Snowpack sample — Snodgrass Mountain, Crested Butte, Colorado (2/4/25, 12:06 PM MST)
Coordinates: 38.923, -106.968
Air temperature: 35 °F
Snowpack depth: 80 cm
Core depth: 60 cm
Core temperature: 32 °F
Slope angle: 14°, slope face: 78°
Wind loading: low
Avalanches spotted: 0
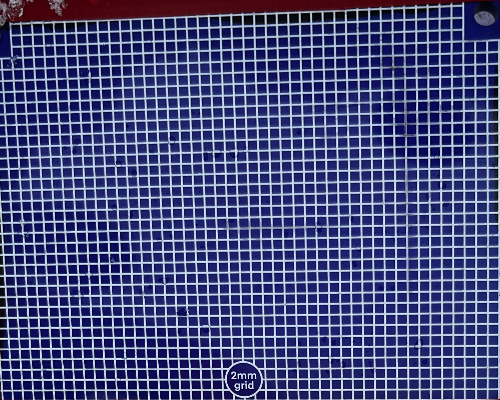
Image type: profile
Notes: No avalanches nearby, unusually warm weather for the last month reported by residents, Collected 25 yards from treeline